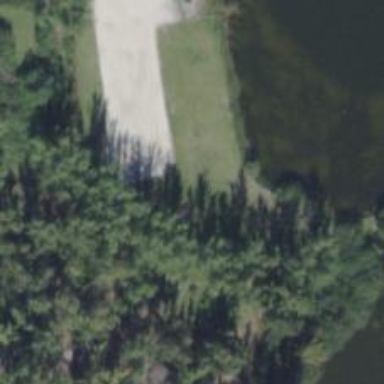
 specifically designed for the sport of disc golf."